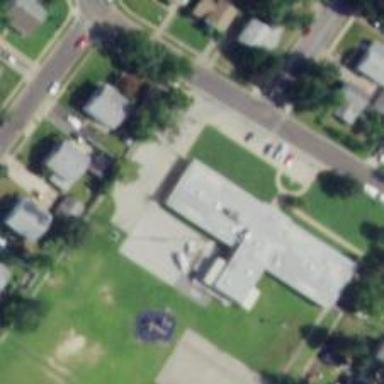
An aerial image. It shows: School.